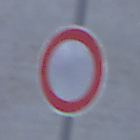
Verkehrszeichen: VerbotFahrzeugeAllerArt
Umgebung: Outdoor, Urban
Tageszeit: SunriseSunset
Wetter: Clear
Licht: Natural
Jahreszeit: NotSpecified
Kontrast: MediumContrast